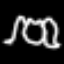
Label: frog